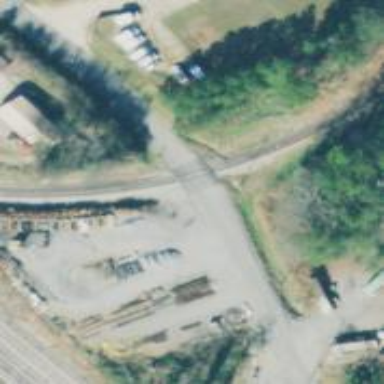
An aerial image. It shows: Railway level crossing.